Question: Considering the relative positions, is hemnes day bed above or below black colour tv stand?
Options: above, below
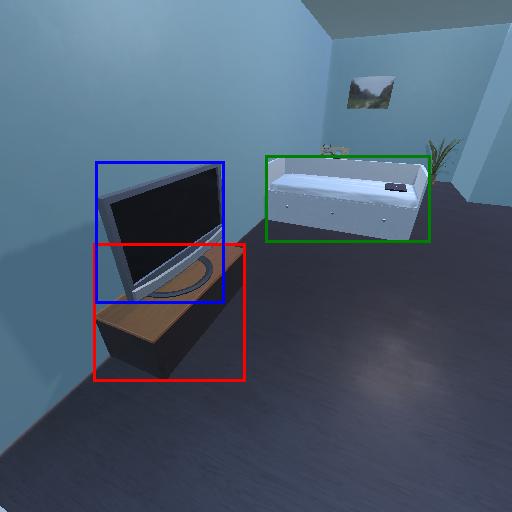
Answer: above